Question: I am building a website which is in need of dynamic deletion of tables. I am using <URL> for the CSS and JQuery 1.11.2 as the brains. I am also using Parse.com but all that is working fine on all my other pages. The issue is not with loading any of my JQuery code, but the activation of this specific role in deleting a given row without knowing the ID.
I hid the 'page' called "Create Bowls" but it can be access by clicking on the right hand navigation bar.
I should be able to click on this delete button and the row be removed accordingly.
The HTML I am working with is this:
'''
<!DOCTYPE html>
<html lang="en">
<head>
<meta charset="utf-8">
<meta http-equiv="X-UA-Compatible" content="IE=edge">
<meta name="viewport" content="width=device-width, initial-scale=1">
<!-- The above 3 meta tags *must* come first in the head; any other head content must come *after* these tags -->
<meta name="description" content="">
<meta name="author" content="">
<link rel="icon" href="../../favicon.ico">
<title>Off Canvas Template for Bootstrap</title>
<!-- Bootstrap core CSS -->
<link href="css/bootstrap.min.css" rel="stylesheet">
<!-- Custom styles for this template -->
<link href="css/custom/dashboardMain.css" rel="stylesheet">
<!-- HTML5 shim and Respond.js for IE8 support of HTML5 elements and media queries -->
<!--[if lt IE 9]>
<script src="https://oss.maxcdn.com/html5shiv/3.7.2/html5shiv.min.js"></script>
<script src="https://oss.maxcdn.com/respond/1.4.2/respond.min.js"></script>
<![endif]-->
</head>
<body>
<!-- navigation bar at the top -->
<nav class="navbar navbar-inverse navbar-fixed-top">
<div class="container-fluid">
<div class="navbar-header">
<button type="button" class="navbar-toggle collapsed" data-toggle="collapse" data-target="#navbar" aria-expanded="false" aria-controls="navbar">
<span class="sr-only">Toggle navigation</span>
<span class="icon-bar"></span>
<span class="icon-bar"></span>
<span class="icon-bar"></span>
</button>
<a class="navbar-brand" href="" id="dashboard_home_title_link">DePauw Prindle Ethics Bowls</a>
</div>
<div id="navbar" class="navbar-collapse collapse">
<ul class="nav navbar-nav navbar-right">
<li><a href="#">Dashboard</a></li>
<li><a href="#">Settings</a></li>
<li><a href="#">Profile</a></li>
<li><a href="#">Help</a></li>
<li><a href="" id="dashboard_log_out">Log Out</a></li>
</ul>
<!--<form class="navbar-form navbar-right">
<input type="text" class="form-control" placeholder="Search...">
</form> -->
</div>
</div>
</nav>
<div class="container">
<div class="row row-offcanvas row-offcanvas-right">
<div class="col-xs-12 col-sm-9">
<p class="pull-right visible-xs">
<button type="button" class="btn btn-primary btn-xs" data-toggle="offcanvas">Toggle nav</button>
</p>
<!-- Giant intro -->
<div class="jumbotron">
<h1 id="dashboard_title_intro"></h1>
<p>Take a look around. Here you can coordinate ethics bowl with the simplicity and power of our web application.</p>
</div>
<!-- HOME CONTENT -->
<div class="row" id="dashboard_content_home">
<div class="col-xs-6 col-lg-4">
<h2>Heading</h2>
<p>Donec id elit non mi porta gravida at eget metus. Fusce dapibus, tellus ac cursus commodo, tortor mauris condimentum nibh, ut fermentum massa justo sit amet risus. Etiam porta sem malesuada magna mollis euismod. Donec sed odio dui. </p>
<p><a class="btn btn-default" href="#" role="button">View details &raquo;</a></p>
</div><!--/.col-xs-6.col-lg-4-->
<div class="col-xs-6 col-lg-4">
<h2>Heading</h2>
<p>Donec id elit non mi porta gravida at eget metus. Fusce dapibus, tellus ac cursus commodo, tortor mauris condimentum nibh, ut fermentum massa justo sit amet risus. Etiam porta sem malesuada magna mollis euismod. Donec sed odio dui. </p>
<p><a class="btn btn-default" href="#" role="button">View details &raquo;</a></p>
</div><!--/.col-xs-6.col-lg-4-->
<div class="col-xs-6 col-lg-4">
<h2>Heading</h2>
<p>Donec id elit non mi porta gravida at eget metus. Fusce dapibus, tellus ac cursus commodo, tortor mauris condimentum nibh, ut fermentum massa justo sit amet risus. Etiam porta sem malesuada magna mollis euismod. Donec sed odio dui. </p>
<p><a class="btn btn-default" href="#" role="button">View details &raquo;</a></p>
</div><!--/.col-xs-6.col-lg-4-->
<div class="col-xs-6 col-lg-4">
<h2>Heading</h2>
<p>Donec id elit non mi porta gravida at eget metus. Fusce dapibus, tellus ac cursus commodo, tortor mauris condimentum nibh, ut fermentum massa justo sit amet risus. Etiam porta sem malesuada magna mollis euismod. Donec sed odio dui. </p>
<p><a class="btn btn-default" href="#" role="button">View details &raquo;</a></p>
</div><!--/.col-xs-6.col-lg-4-->
<div class="col-xs-6 col-lg-4">
<h2>Heading</h2>
<p>Donec id elit non mi porta gravida at eget metus. Fusce dapibus, tellus ac cursus commodo, tortor mauris condimentum nibh, ut fermentum massa justo sit amet risus. Etiam porta sem malesuada magna mollis euismod. Donec sed odio dui. </p>
<p><a class="btn btn-default" href="#" role="button">View details &raquo;</a></p>
</div><!--/.col-xs-6.col-lg-4-->
<div class="col-xs-6 col-lg-4">
<h2>Heading</h2>
<p>Donec id elit non mi porta gravida at eget metus. Fusce dapibus, tellus ac cursus commodo, tortor mauris condimentum nibh, ut fermentum massa justo sit amet risus. Etiam porta sem malesuada magna mollis euismod. Donec sed odio dui. </p>
<p><a class="btn btn-default" href="#" role="button">View details &raquo;</a></p>
</div><!--/.col-xs-6.col-lg-4-->
</div><!--/row-->
<!-- Ethic bowl CONTENT -->
<div class="row" id="dashboard_ethic_bowls">
<div class="row placeholders">
<div class="col-md-12 text-center">
<h1>Ethic Bowls</h1>
<button type="button" class="btn btn-lg btn-info" id="dashboard_add_ethic_bowl"> + </button>
</div>
</div>
<!-- the list of ethic bowls for a given user -->
<div class="table-responsive foo">
<table class="table table-striped" id="dashboard_ethic_bowl_list">
<thead>
<tr>
<th>Title</th>
<th>Location</th>
<th>Date</th>
<th>Actions</th>
</tr>
</thead>
<tbody id="dashboard_ethic_bowl_rows">
<tr>
<td>tempTitle</td>
<td>tempLocation</td>
<td>tempDate</td>
<td>
<div class="btn-group">
<button class="btn btn-primary dropdown-toggle" href="#" data-toggle="dropdown" style="text-center;">
<span>Actions</span> <span class="caret"></span>
</button>
<ul class="dropdown-menu stay-open pull-right" role="menu" style="padding-top: 25px; padding-right: 50px; padding-bottom: 25px; padding-left: 50px; text-align:center;">
<li><button class="btn btn-primary">View</button></li>
<br>
<li><button class="btn btn-warning">Edit</button></li>
<br>
<li><button class="btn btn-danger" id="deleteBowl">Delete</button></li>
</ul>
</div>
</td>
</tr>
</tbody>
</table>
</div><!--/dashboard_ethic_bowl_list-->
</div><!--/dashboard_ethic_bowls-->
</div><!--/.col-xs-12.col-sm-9-->
<!-- left side navigation bar for content area -->
<div class="col-xs-6 col-sm-3 sidebar-offcanvas" id="sidebar">
<div class="list-group">
<a href="#" class="list-group-item" id="dashboard_nav_home">Home</a>
<a href="#" class="list-group-item" id="dashboard_nav_ethic_bowls">Create Bowls</a>
</div>
</div><!--/.sidebar-offcanvas-->
</div><!--/row-->
<hr>
<footer>
<p>&copy; DePauw University 2015</p>
</footer>
</div><!--/.container-->
<!-- Bootstrap core JavaScript
================================================== -->
<script src="https://ajax.googleapis.com/ajax/libs/jquery/1.11.2/jquery.min.js"></script>
<script type="text/javascript" src="http://www.parsecdn.com/js/parse-1.4.2.min.js"></script>
<script src="js/parse/dashboardMainjs.js"></script>
<script src="js/bootstrap.min.js"></script>
<!-- IE10 viewport hack for Surface/desktop Windows 8 bug -->
<script src="../../assets/js/ie10-viewport-bug-workaround.js"></script>
</body>
</html>
'''
The problem is when I try to click on Actions -> Delete in the row, it does nothing. I am trying to use '$(this).closest('tr').remove();' but part of the problem is that it never seems to be called despite referencing the proper generic ID. Am I referencing it wrong or something? I am dynamically adding rows with the onclick function "#dashboard_add_ethic_bowl".
'''
$(function()
{
$('[data-toggle="offcanvas"]').click(function () {
$('.row-offcanvas').toggleClass('active')
});
$("#dashboard_nav_home").click(function(event)
{
// http://www.mkyong.com/jquery/how-to-add-remove-textbox-dynamically-with-jquery/
event.preventDefault();
showHome();
hideAddCoachSchool();
});
$("#dashboard_nav_ethic_bowls").click(function(event)
{
event.preventDefault();
$("#dashboard_content_home").hide();
$("#dashboard_ethic_bowls").show();
});
// TODO: these arent working yet
// http://stackoverflow.com/questions/23249130/delete-table-row-using-jquery
$(".btn btn-danger").click(function(){
alert('awwwwww');
});
$('#deleteBowl').click(function (event) {
event.preventDefault();
alert("aa");
$(this).closest('tr').remove();
return false;
});
$("#dashboard_add_ethic_bowl").click(function(event)
{
event.preventDefault();
var rowContent = '<tr>' +
'<td>' + 'tempTitle' + '</td>' +
'<td>' + 'tempLocation' + '</td>' +
'<td>' + 'tempDate' + '</td>' +
'<td>' +
'<div class="btn-group">' +
'<button class="btn btn-primary dropdown-toggle" href="#" data-toggle="dropdown" style="text-center;">' +
'<span>Actions</span> <span class="caret"></span>' +
'</button>' +
'<ul class="dropdown-menu stay-open pull-right" role="menu" style="padding-top: 25px; padding-right: 50px; padding-bottom: 25px; padding-left: 50px; text-align:center;">' +
'<li><button class="btn btn-primary">View</button></li>' +
'<br>' +
'<li><button class="btn btn-warning">Edit</button></li>' +
'<br>' +
'<li><button class="btn btn-danger" id="deleteBowl">Delete</button></li>' +
'</ul>' +
'</div>' +
'</td>' +
'</tr>';
$("#dashboard_ethic_bowl_list").show();
$('#dashboard_ethic_bowl_rows').append(rowContent);
});
// declare simple log out
$("#dashboard_log_out").click(function(event)
{
event.preventDefault();
});
}
function hideHome()
{
$("#dashboard_content_home").hide();
}
function showHome()
{
$("#dashboard_content_home").show();
}
function hideAddCoachSchool()
{
$("#dashboard_ethic_bowls").hide();
}
function showAddCoachSchool()
{
$("#dashboard_ethic_bowls").show();
}
'''
EDIT: I just tried now with a hardcoded row inside the HTML which works with the onclick and removal but not if I add them dynamically by clicking on the big "+" button. Is there a proper way to reference a dynamically added row to be deleted?
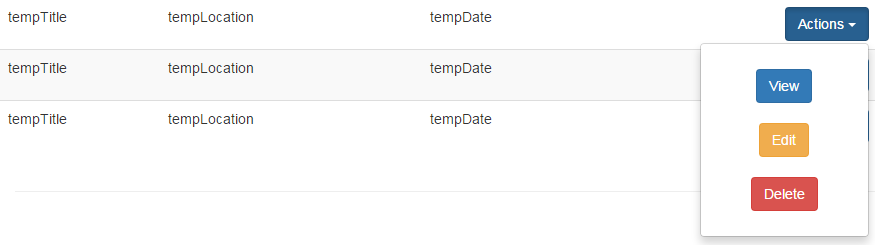
Answer: Use event delegation for dynamically created elements:
'''
$('#dashboard_ethic_bowl_list').on('click','.btn', function(event){
event.preventDefault();
alert("aa");
$(this).closest('tr').remove();
return false;
});
'''
Also use UNIQUE IDs.
Your 'id="deleteBowl"' is repeated each time you add a new row dynamically. ID needs to be UNIQUE. Better make it a class and use it.
'''
...<li><button class="btn btn-danger deleteBowl">...
^^^^^^^^^
$('#dashboard_ethic_bowl_list').on('click','.deleteBowl', function(event){
event.preventDefault();
alert("aa");
$(this).closest('tr').remove();
return false;
});
'''